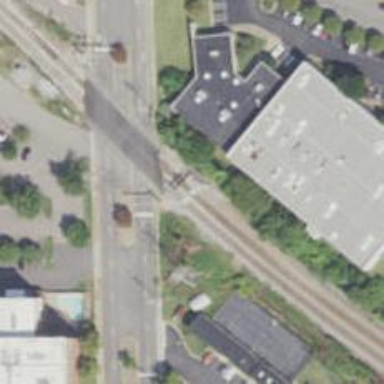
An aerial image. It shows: Railway signal.